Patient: sex F, age 54
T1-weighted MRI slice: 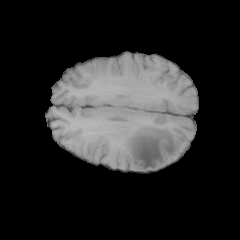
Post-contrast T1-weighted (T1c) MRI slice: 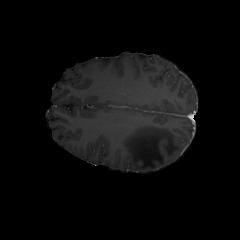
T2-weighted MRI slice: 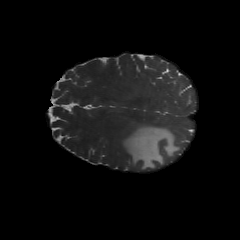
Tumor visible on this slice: yes
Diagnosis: Glioblastoma, IDH-wildtype
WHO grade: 4